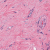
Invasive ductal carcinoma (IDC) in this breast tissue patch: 1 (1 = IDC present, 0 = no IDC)